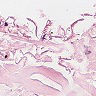
Metastatic tissue present: no